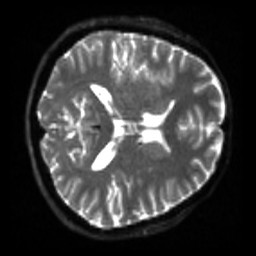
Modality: sbref
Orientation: axial
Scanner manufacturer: siemens
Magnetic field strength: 3 T
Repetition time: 4 s
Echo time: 0.0594 s